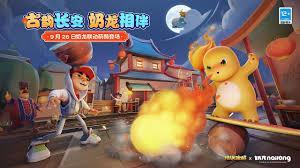
Label: nailong